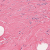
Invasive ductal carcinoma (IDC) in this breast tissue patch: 0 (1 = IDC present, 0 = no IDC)